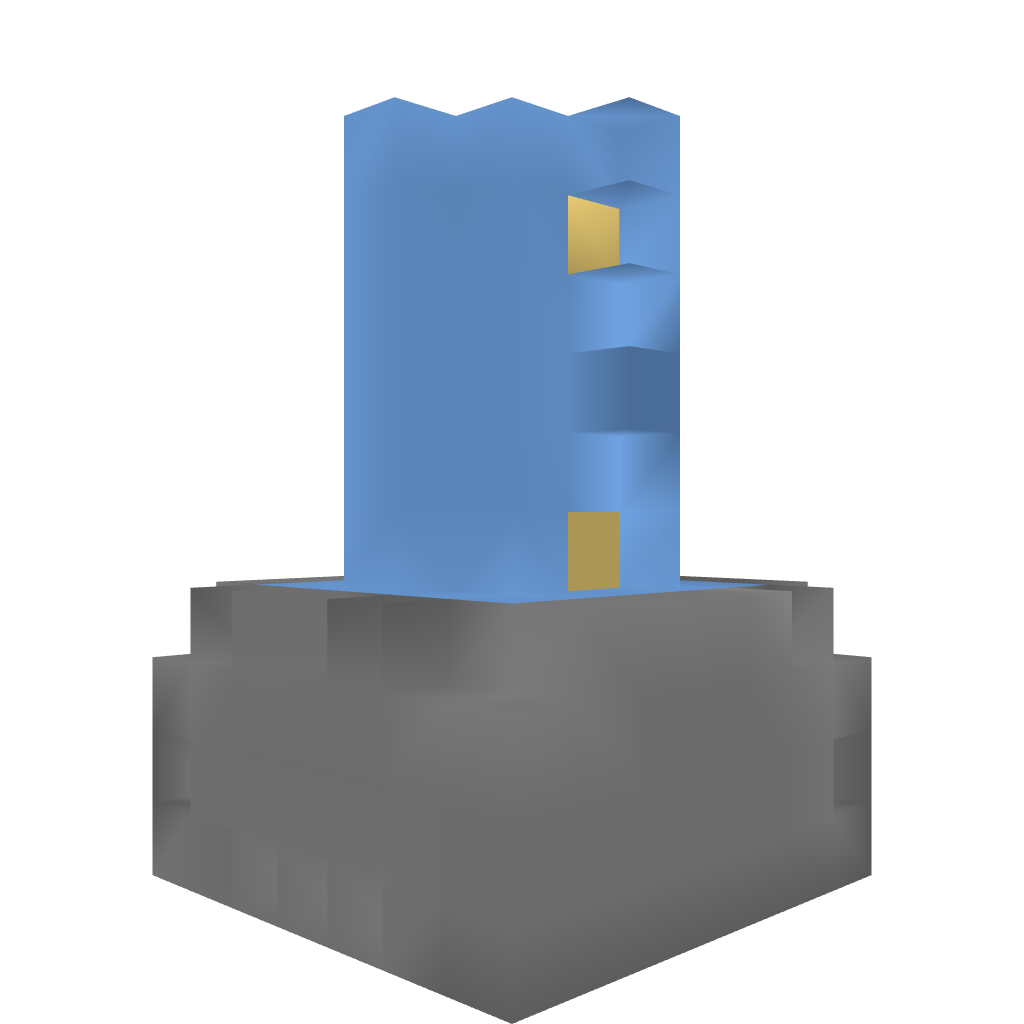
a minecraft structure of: Chafariz/Fonte Pistomática - Piston Fountain bad low quality